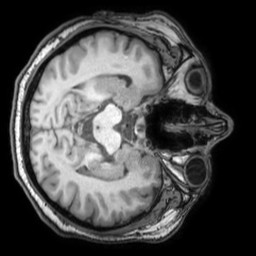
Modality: T1w
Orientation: axial
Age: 34
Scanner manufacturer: philips
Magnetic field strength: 3 T
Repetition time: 0.007 s
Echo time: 0.003501 s